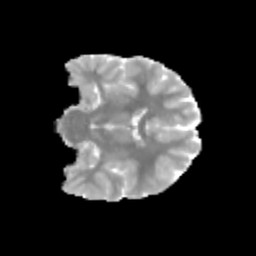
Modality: MD
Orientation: coronal
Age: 12
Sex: female
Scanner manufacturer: siemens
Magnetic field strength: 3 T
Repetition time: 3.8 s
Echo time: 0.07 s